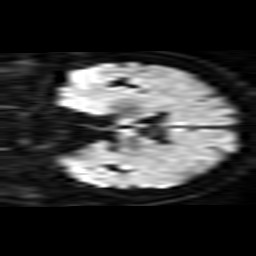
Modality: TRACE
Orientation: coronal
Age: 65
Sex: female
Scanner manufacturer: philips
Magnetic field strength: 1.5 T
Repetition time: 4.824 s
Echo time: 0.07764 s